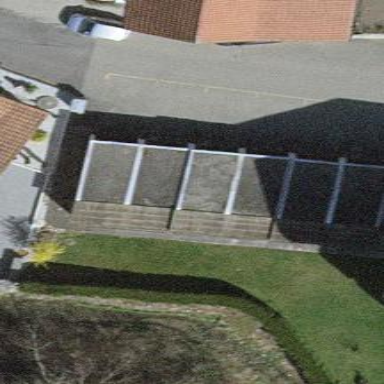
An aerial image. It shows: Group of garages.